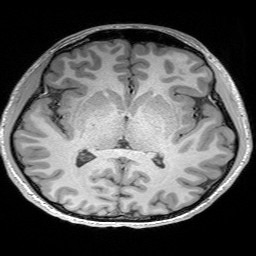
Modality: T1w
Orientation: coronal
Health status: healthy
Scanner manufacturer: siemens
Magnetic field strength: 3 T